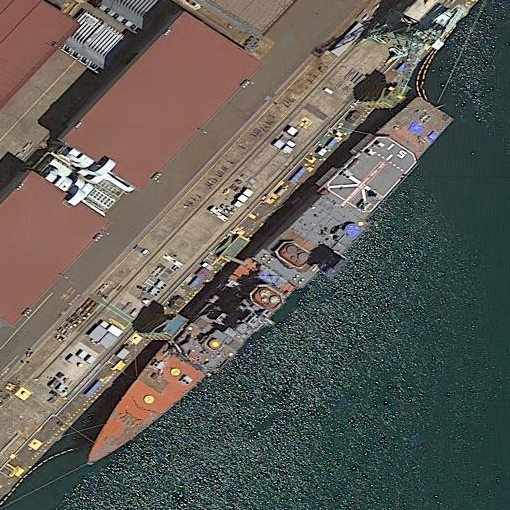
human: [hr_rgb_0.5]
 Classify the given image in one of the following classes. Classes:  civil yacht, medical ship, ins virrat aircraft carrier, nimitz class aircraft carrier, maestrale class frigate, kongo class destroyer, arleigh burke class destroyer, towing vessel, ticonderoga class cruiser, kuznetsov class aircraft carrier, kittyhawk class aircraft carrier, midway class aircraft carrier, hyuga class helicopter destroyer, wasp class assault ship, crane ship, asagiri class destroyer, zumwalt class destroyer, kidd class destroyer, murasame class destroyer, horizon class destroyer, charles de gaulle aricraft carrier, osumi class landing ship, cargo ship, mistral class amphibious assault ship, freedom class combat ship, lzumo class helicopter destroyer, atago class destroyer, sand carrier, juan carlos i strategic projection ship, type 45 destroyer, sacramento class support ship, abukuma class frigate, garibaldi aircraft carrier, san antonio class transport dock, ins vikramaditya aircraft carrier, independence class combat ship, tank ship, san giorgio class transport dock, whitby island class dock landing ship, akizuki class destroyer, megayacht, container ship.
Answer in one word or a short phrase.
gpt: Asagiri class destroyer